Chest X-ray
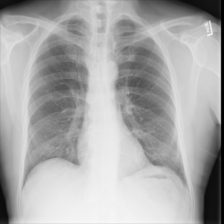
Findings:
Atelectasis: negative
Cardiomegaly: negative
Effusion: negative
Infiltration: negative
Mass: negative
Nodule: negative
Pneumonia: negative
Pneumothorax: negative
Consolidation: negative
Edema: negative
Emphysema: negative
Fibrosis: negative
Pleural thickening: negative
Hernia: negative